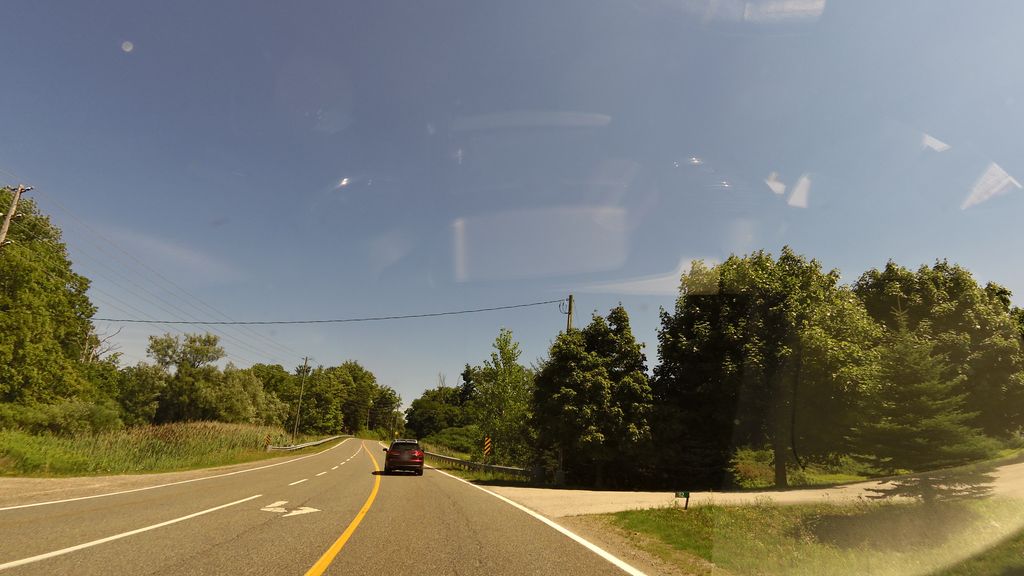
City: hamilton